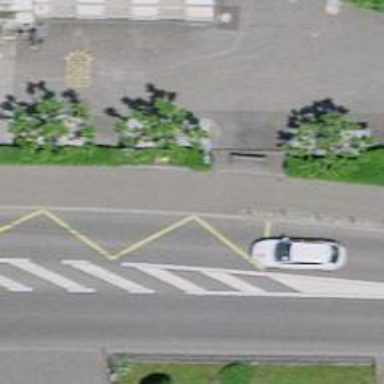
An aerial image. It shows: Bench for seating.